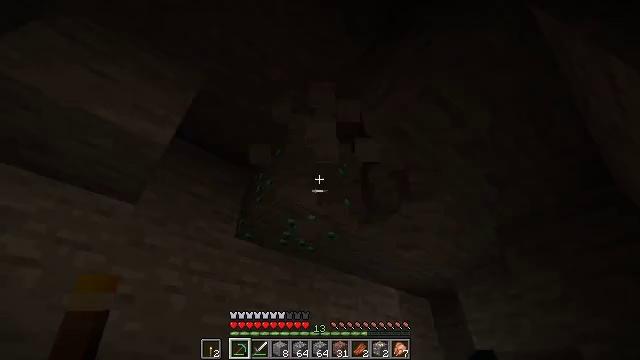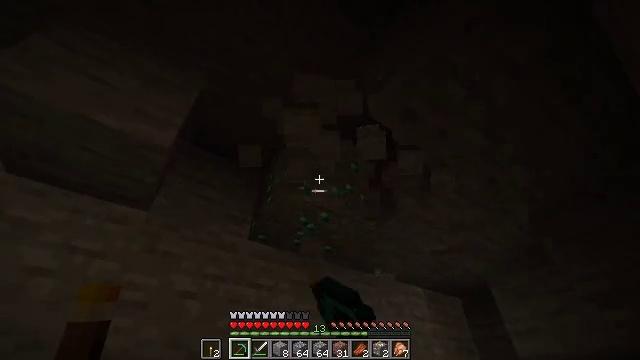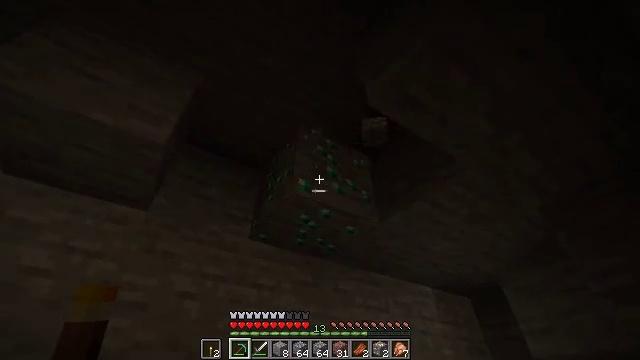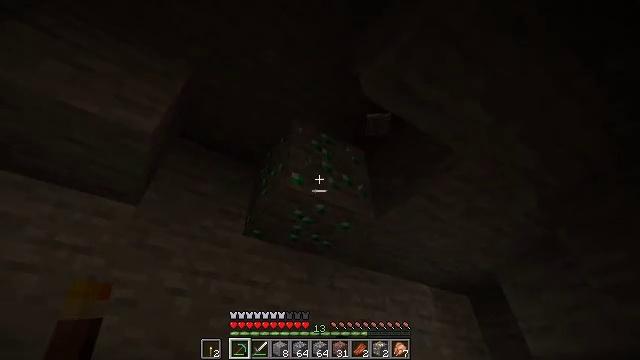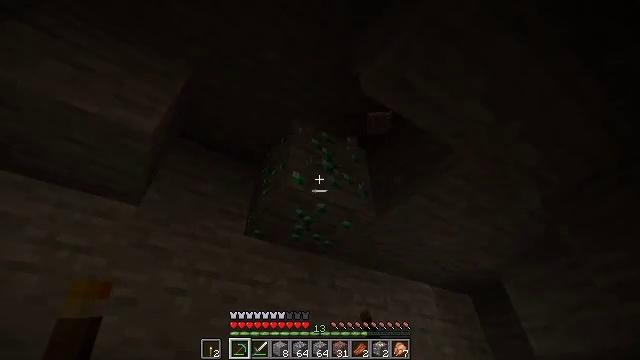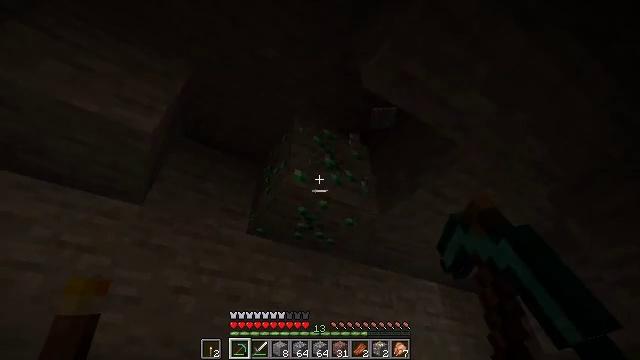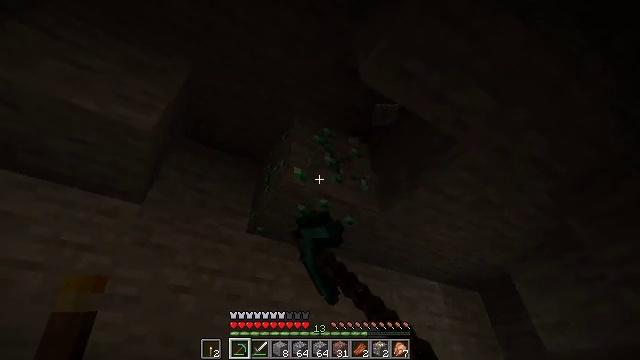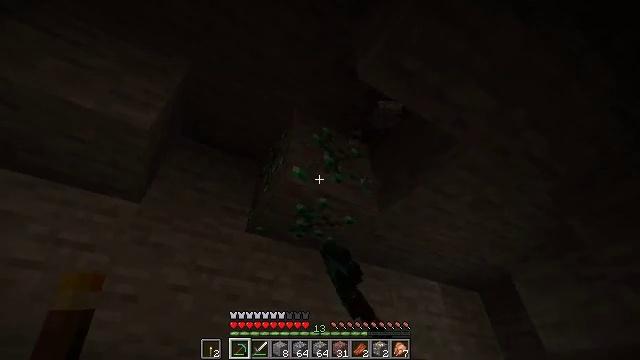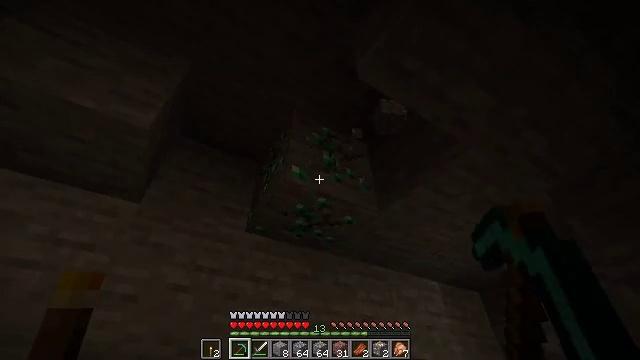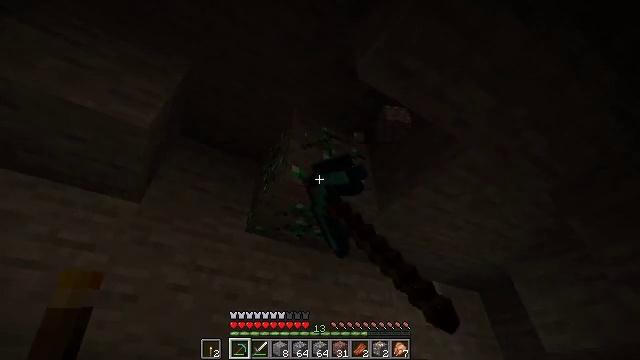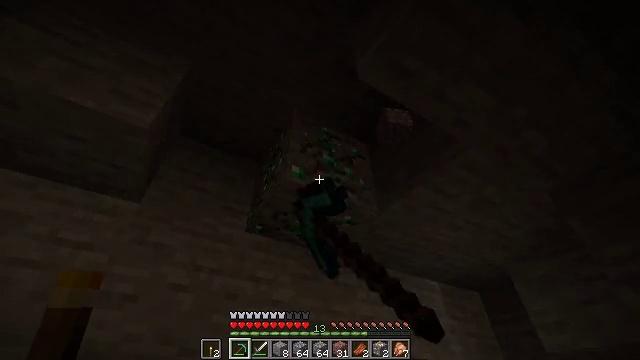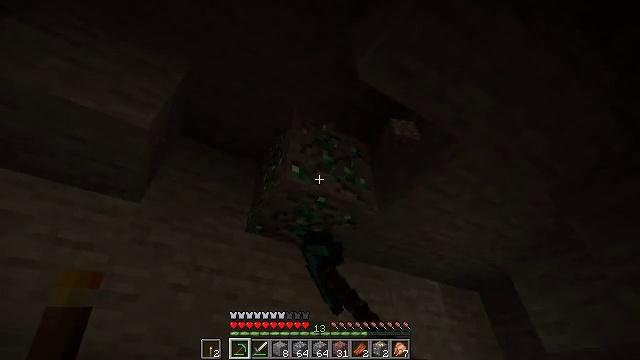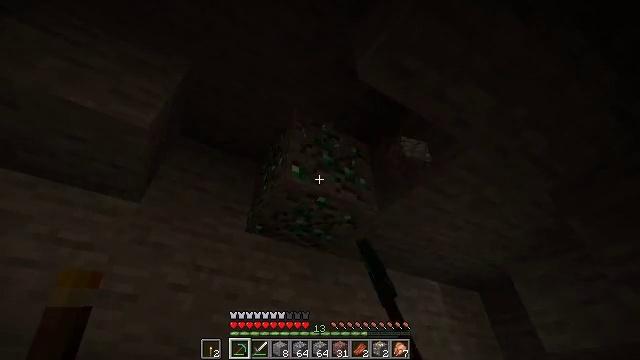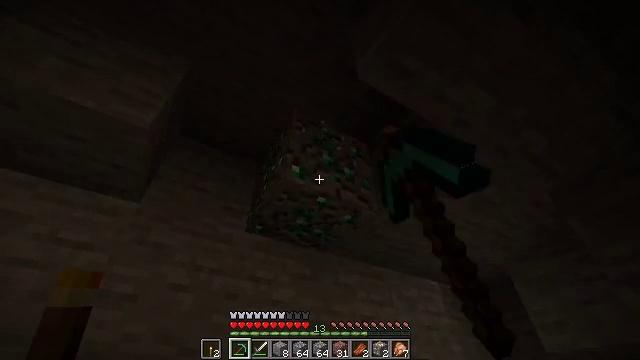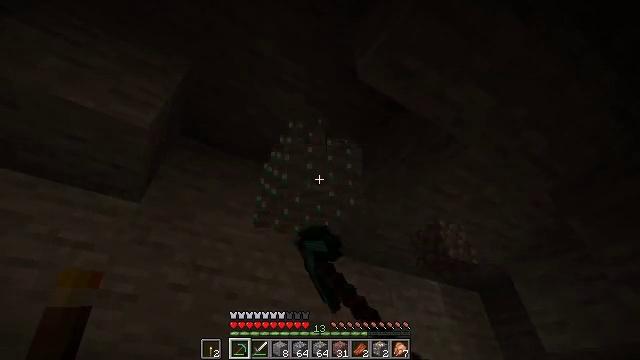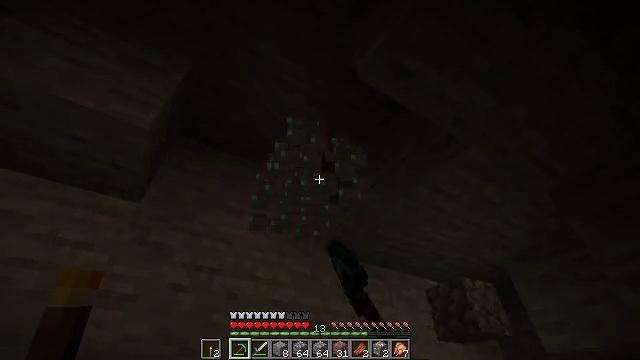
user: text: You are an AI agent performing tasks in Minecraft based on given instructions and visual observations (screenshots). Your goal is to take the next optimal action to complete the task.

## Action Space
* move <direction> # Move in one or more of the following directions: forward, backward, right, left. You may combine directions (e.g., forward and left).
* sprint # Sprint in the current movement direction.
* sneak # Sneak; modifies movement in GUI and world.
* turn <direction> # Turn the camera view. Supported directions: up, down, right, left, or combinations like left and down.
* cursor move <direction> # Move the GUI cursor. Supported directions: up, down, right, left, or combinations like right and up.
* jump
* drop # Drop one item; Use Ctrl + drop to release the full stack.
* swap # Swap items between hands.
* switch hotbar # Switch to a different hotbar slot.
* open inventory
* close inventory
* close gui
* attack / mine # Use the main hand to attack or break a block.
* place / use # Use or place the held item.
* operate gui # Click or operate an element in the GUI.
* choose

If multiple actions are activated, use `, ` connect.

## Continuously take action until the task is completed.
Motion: motion action
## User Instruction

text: Gather emerald ore with a pickaxe.
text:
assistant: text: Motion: move forward, turn left, attack / mine
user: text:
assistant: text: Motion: turn left, attack / mine
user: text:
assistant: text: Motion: attack / mine
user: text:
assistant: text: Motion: attack / mine
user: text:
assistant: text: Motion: turn left, attack / mine
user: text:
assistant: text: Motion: attack / mine
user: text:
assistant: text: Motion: attack / mine
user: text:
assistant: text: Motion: attack / mine
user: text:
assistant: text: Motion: attack / mine
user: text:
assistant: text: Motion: attack / mine
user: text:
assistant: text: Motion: attack / mine
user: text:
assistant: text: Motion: attack / mine
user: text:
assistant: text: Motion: attack / mine
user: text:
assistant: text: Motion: attack / mine
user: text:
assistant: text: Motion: attack / mine
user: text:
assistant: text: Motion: attack / mine
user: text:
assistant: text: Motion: attack / mine
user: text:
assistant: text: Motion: attack / mine
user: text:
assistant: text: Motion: attack / mine